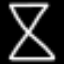
Label: hourglass